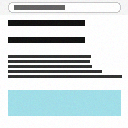
Screen state: on